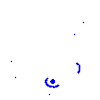
Particle: pion